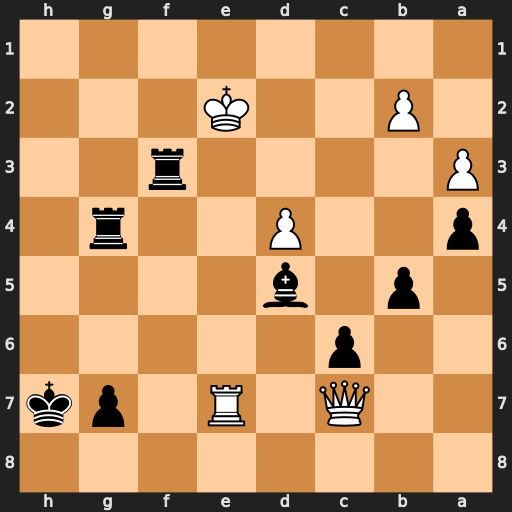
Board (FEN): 8/2Q1R1pk/2p5/1p1b4/p2P2r1/P4r2/1P2K3/8
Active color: b
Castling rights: -
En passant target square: -
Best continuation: Rg2+ Ke1 Bc4 Rxg7+ Rxg7